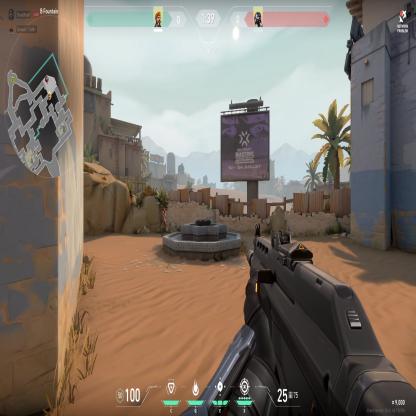
Label: enemy